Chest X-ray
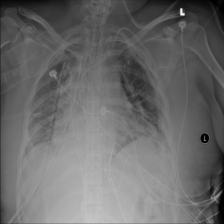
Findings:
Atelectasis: negative
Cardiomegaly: negative
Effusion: negative
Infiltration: negative
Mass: positive
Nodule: negative
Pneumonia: negative
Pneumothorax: negative
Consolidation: negative
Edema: negative
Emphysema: negative
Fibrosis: negative
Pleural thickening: negative
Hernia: negative